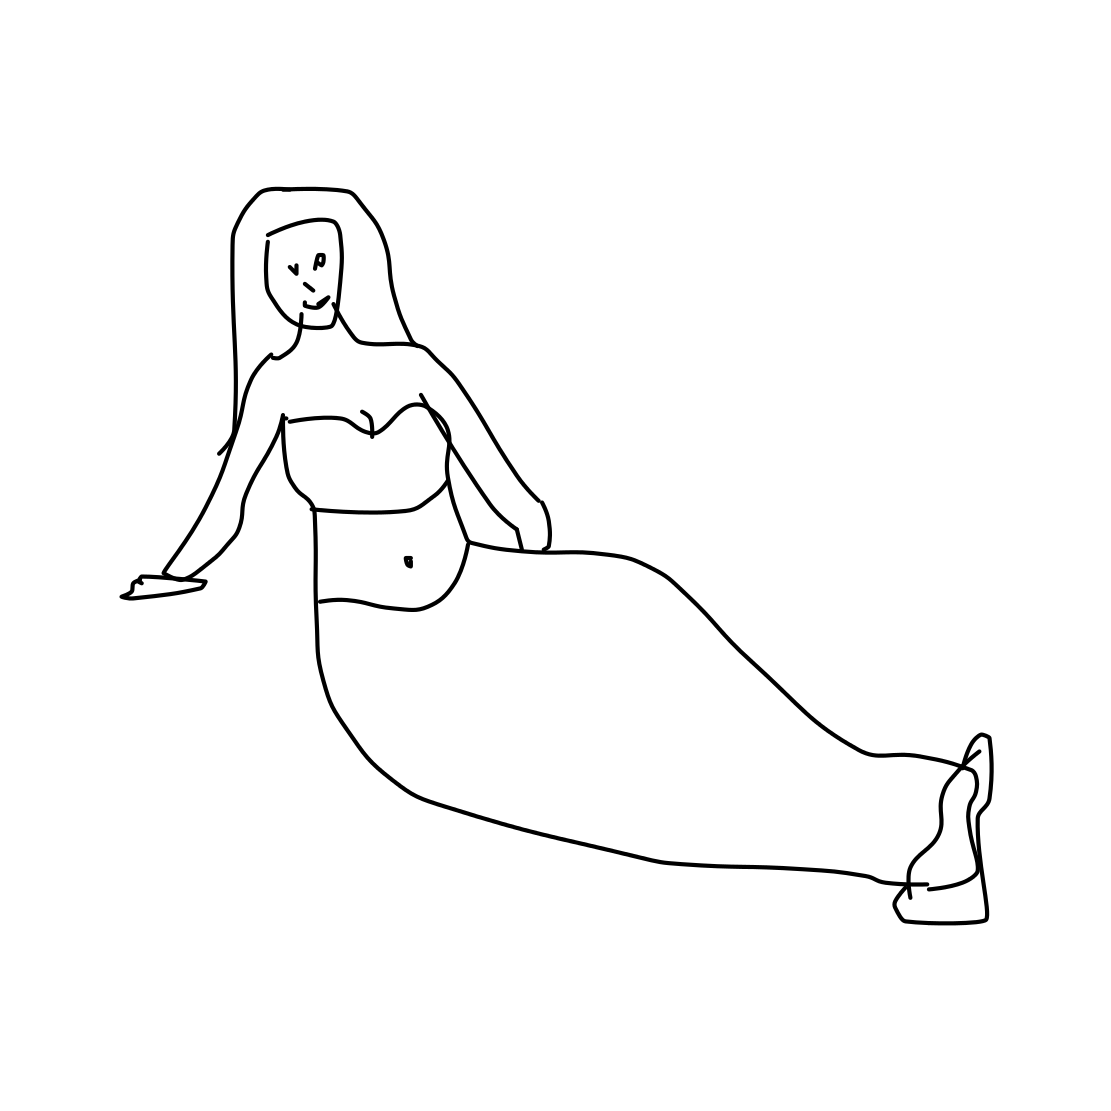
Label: mermaid